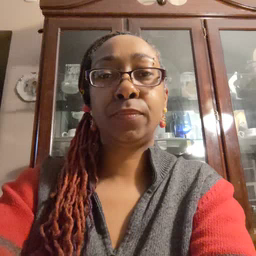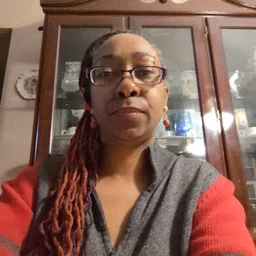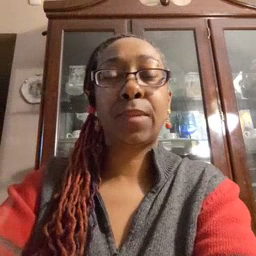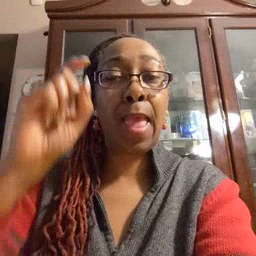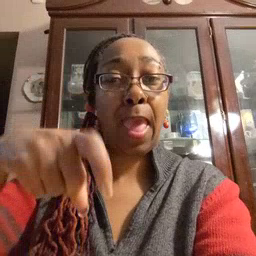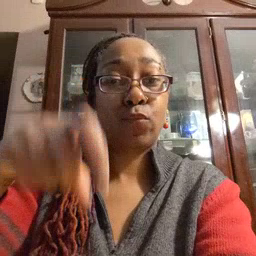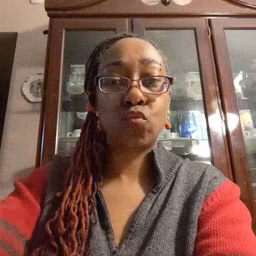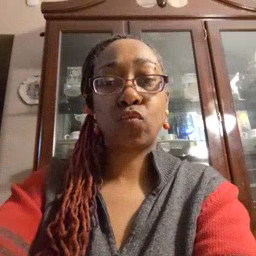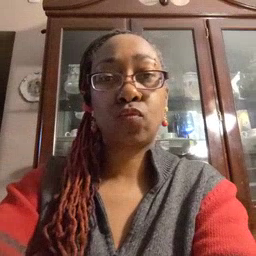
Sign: haveto